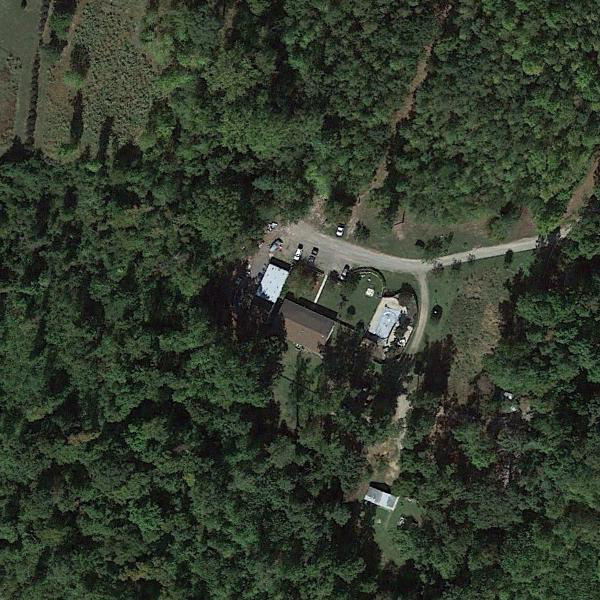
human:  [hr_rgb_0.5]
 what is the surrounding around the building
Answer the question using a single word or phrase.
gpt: forest